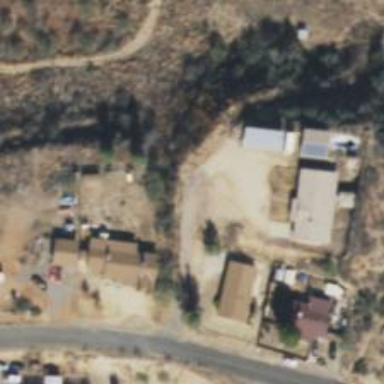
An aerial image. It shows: Driveway.